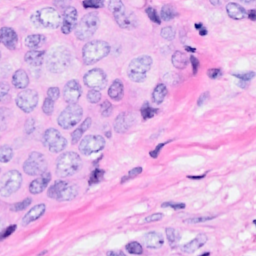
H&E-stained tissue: Breast